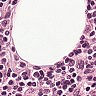
Metastatic tissue present: no